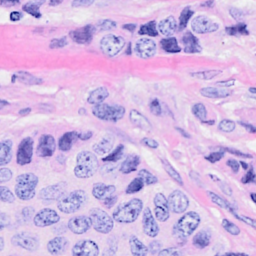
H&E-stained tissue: Breast